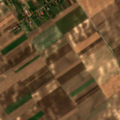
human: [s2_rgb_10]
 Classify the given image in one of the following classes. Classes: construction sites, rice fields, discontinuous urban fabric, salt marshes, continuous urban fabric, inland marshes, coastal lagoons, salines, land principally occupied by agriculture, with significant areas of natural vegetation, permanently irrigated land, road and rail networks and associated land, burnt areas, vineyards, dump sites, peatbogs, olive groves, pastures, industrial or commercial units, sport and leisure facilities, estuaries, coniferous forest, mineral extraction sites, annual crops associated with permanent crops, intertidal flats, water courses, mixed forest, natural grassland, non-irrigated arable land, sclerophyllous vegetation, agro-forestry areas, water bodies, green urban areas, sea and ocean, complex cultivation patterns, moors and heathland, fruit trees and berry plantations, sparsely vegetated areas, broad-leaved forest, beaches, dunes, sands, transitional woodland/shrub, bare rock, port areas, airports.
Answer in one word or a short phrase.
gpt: discontinuous urban fabric, non-irrigated arable land